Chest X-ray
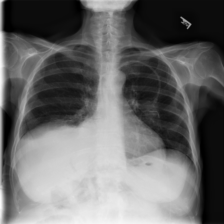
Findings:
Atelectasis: negative
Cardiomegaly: negative
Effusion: negative
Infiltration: negative
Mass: negative
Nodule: negative
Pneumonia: negative
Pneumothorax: negative
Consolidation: negative
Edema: negative
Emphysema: negative
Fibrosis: negative
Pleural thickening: negative
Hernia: negative